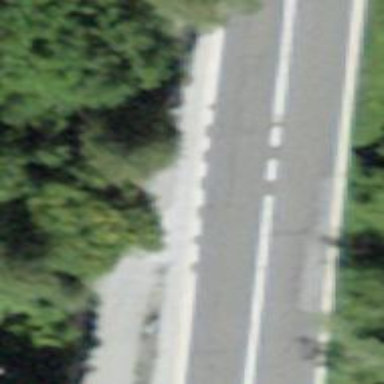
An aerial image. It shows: Bus stop with platform for public transport.